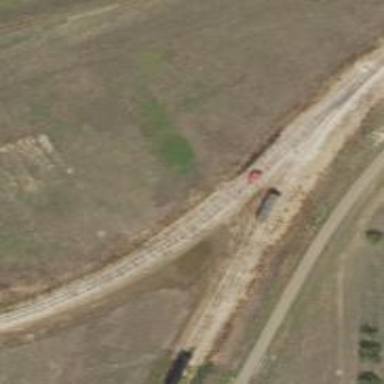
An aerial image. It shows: Disused railway spur line.